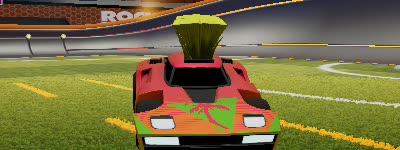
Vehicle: breakout